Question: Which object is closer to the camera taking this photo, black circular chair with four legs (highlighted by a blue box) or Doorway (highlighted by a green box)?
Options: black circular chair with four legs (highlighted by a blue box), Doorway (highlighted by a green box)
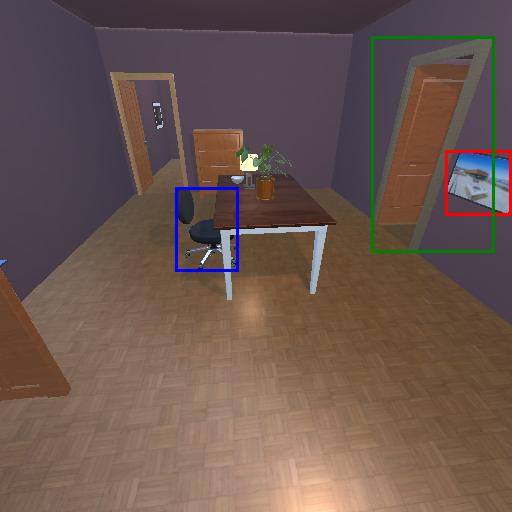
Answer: black circular chair with four legs (highlighted by a blue box)